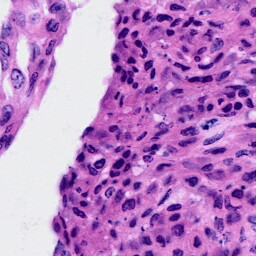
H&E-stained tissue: Cervix